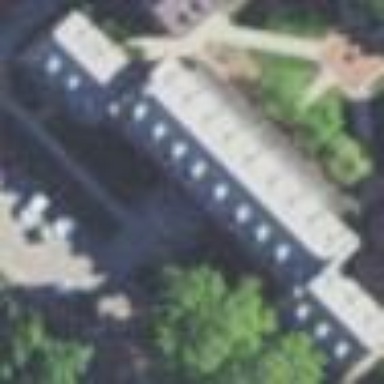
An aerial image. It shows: University building.